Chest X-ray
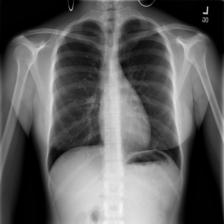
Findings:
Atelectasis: negative
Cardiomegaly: negative
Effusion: negative
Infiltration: positive
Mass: negative
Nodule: negative
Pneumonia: negative
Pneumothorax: negative
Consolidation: negative
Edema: negative
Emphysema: negative
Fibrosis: negative
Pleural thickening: negative
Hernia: negative